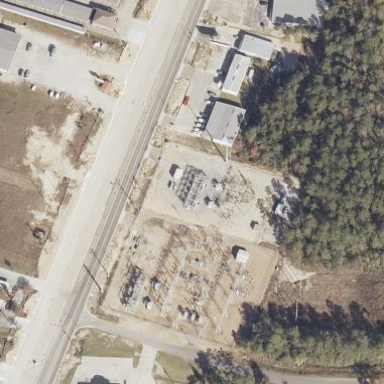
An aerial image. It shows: There is distribution substation enclosed by fence.